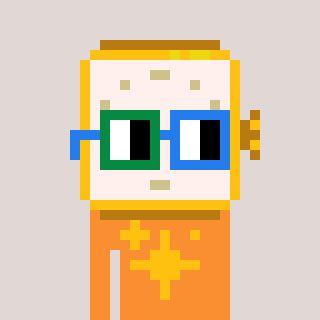
a pixel art character with square green and blue glasses, a watch-shaped head and a orange-colored body on a warm background